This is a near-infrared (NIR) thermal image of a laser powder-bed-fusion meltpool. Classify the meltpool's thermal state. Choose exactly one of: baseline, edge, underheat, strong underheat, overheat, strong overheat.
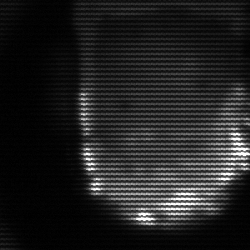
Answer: baseline